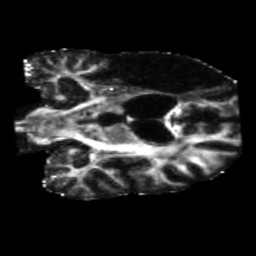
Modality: FA
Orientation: coronal
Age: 71
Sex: male
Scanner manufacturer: siemens
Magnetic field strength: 3 T
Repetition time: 5.47 s
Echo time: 0.0854 s